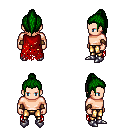
a pixel art fantasy rpg character, male body template, human, light skin, red tattered cape, gold greaves, green long topknot hairstyle, cloth bracers, metal boots, four views (front, back, left, right), 2x2 character sprite sheet, small pixel art, hard edges, no anti-aliasing